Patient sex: F
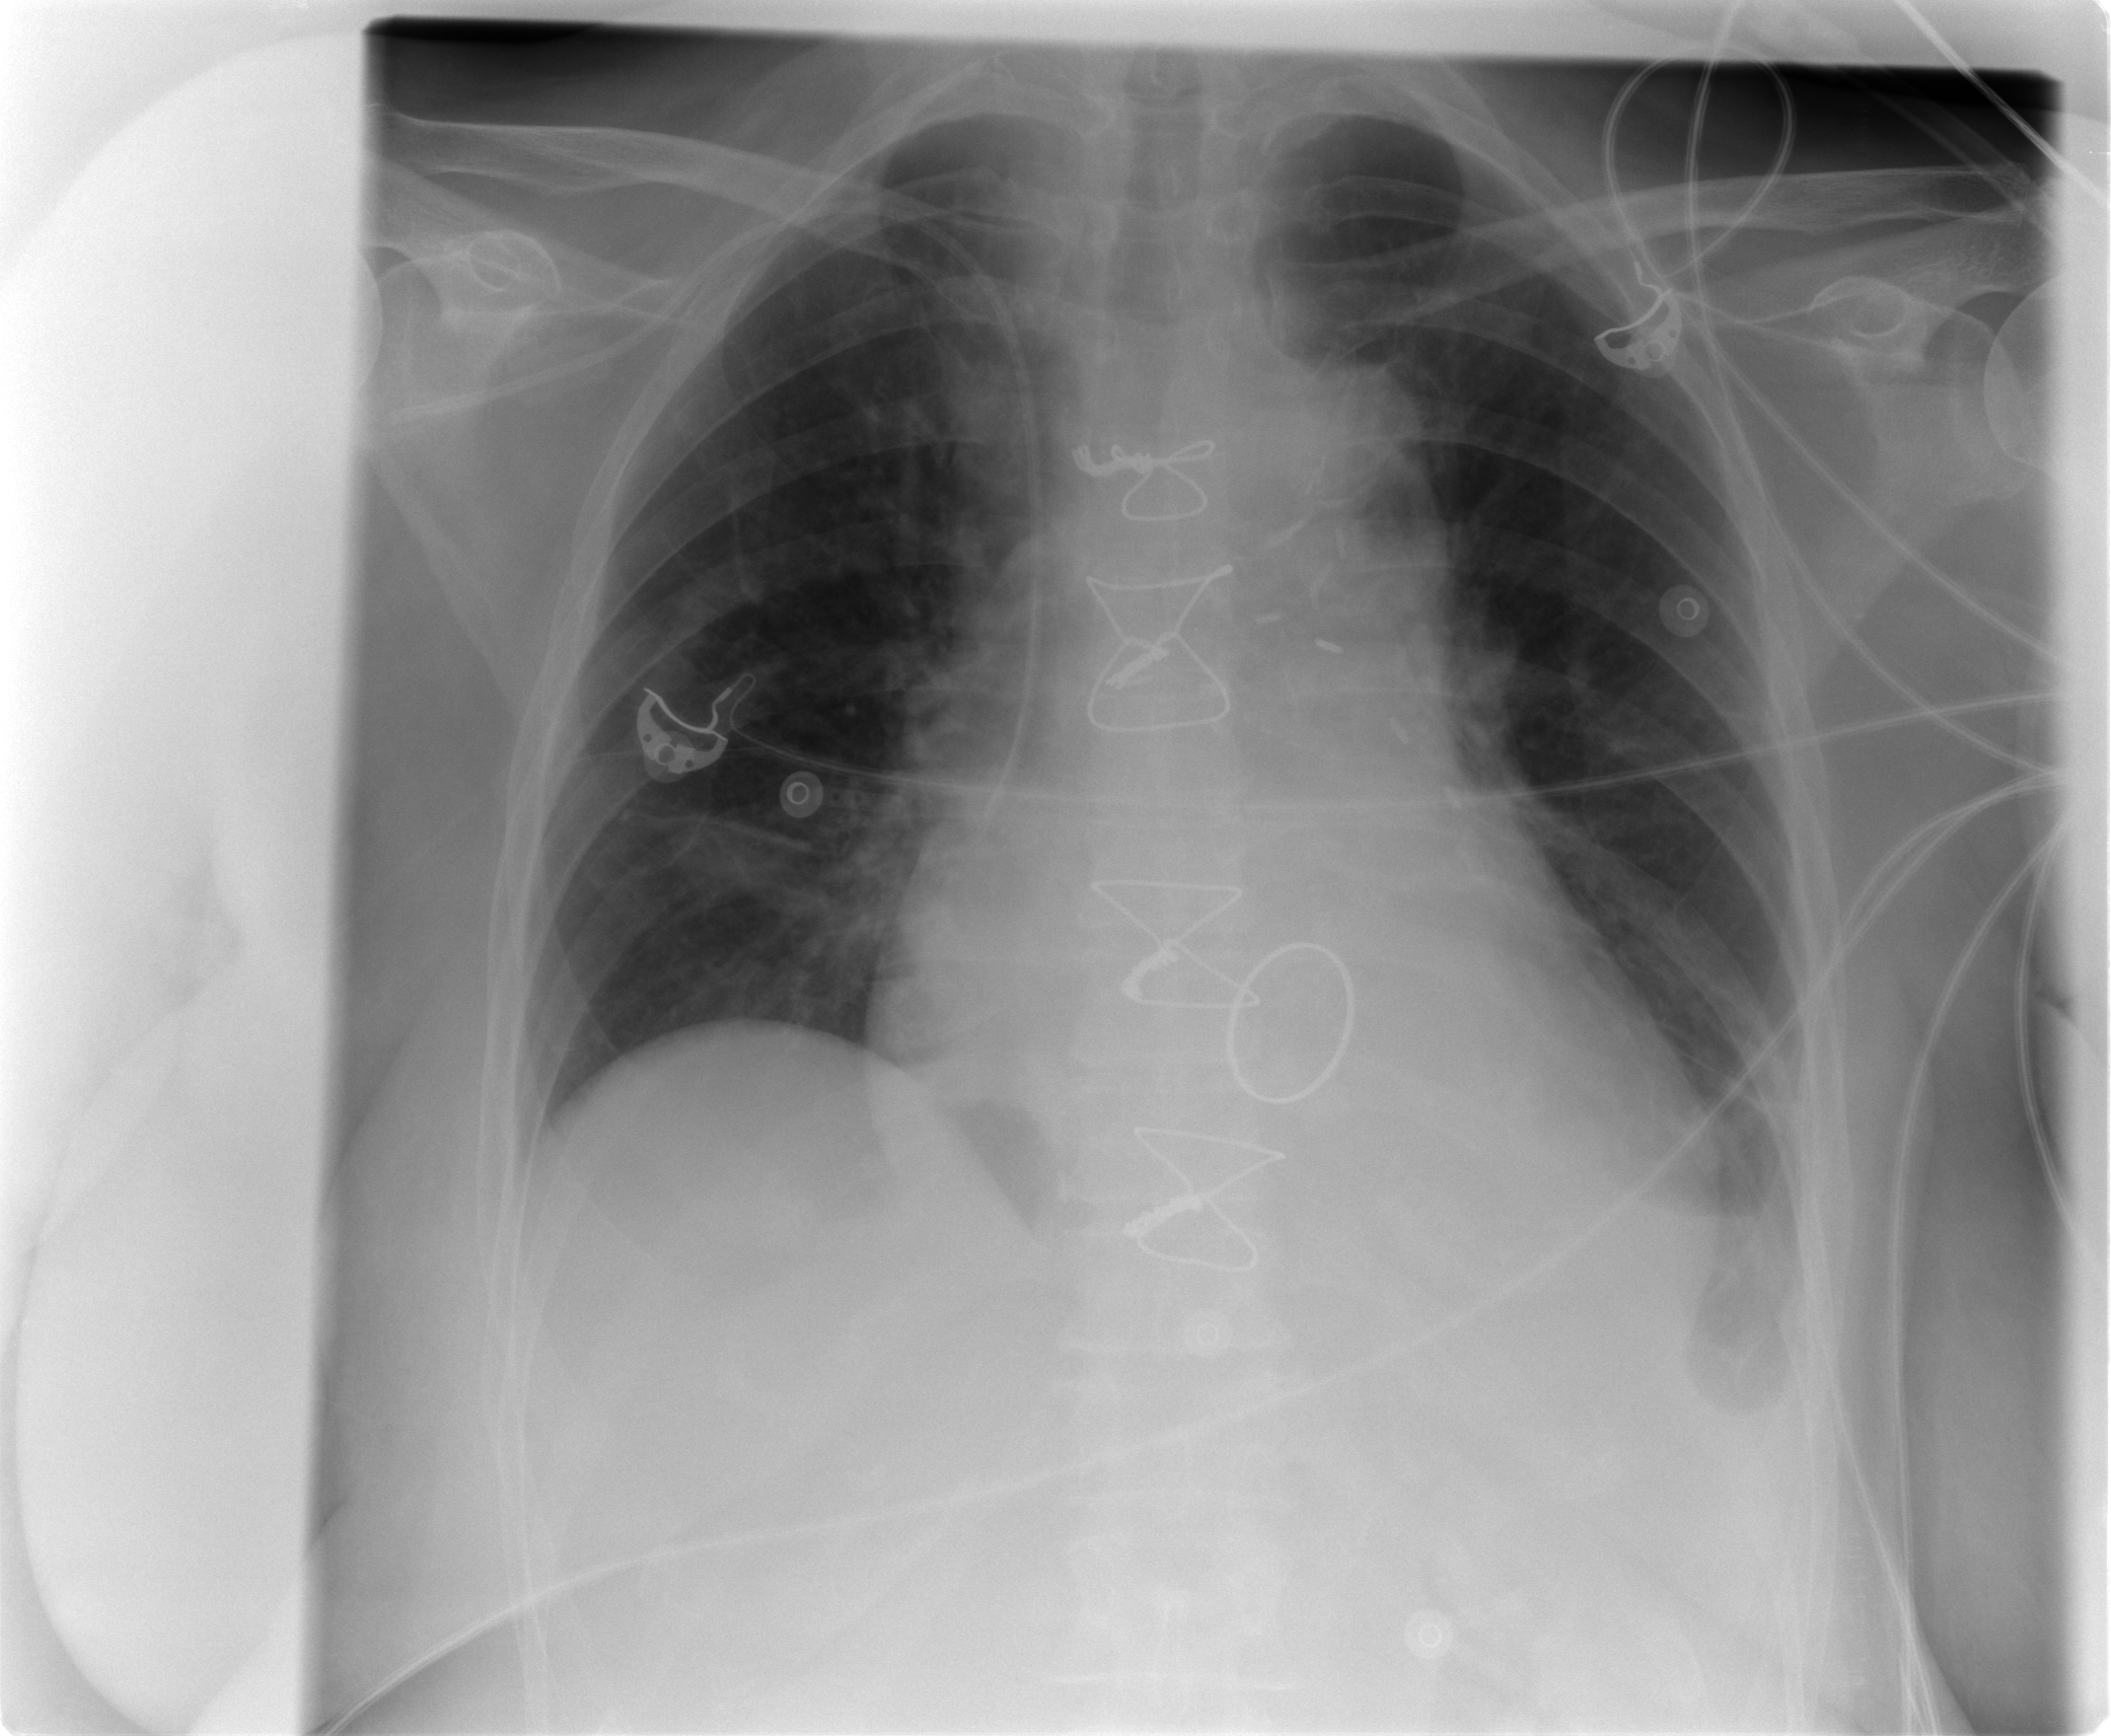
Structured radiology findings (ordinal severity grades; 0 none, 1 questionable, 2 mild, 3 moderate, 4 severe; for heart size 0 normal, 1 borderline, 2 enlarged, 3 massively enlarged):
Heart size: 2
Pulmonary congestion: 1
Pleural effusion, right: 0
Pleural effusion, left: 1
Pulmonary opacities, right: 0
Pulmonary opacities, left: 0
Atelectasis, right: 1
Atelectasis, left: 2